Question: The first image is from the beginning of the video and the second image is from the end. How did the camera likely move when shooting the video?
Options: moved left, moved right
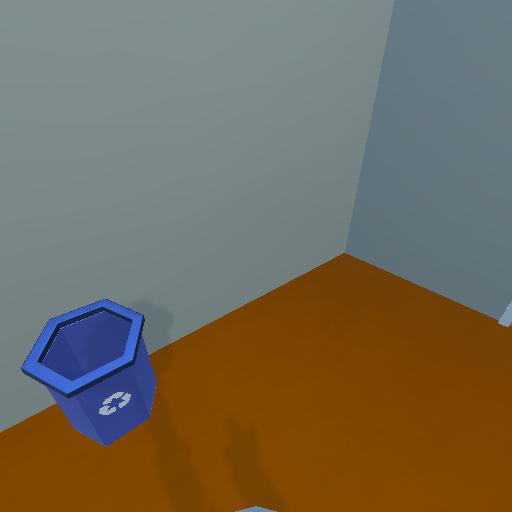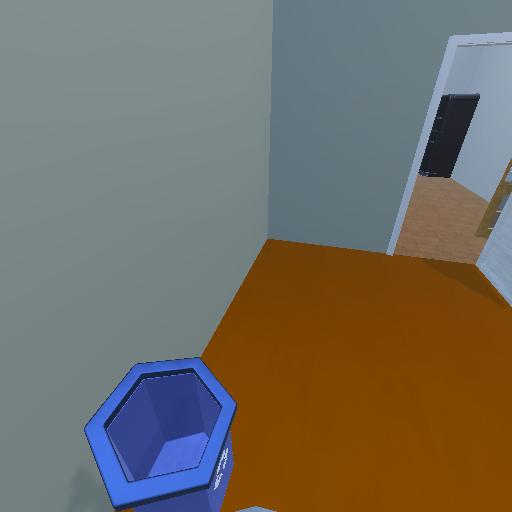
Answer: moved left